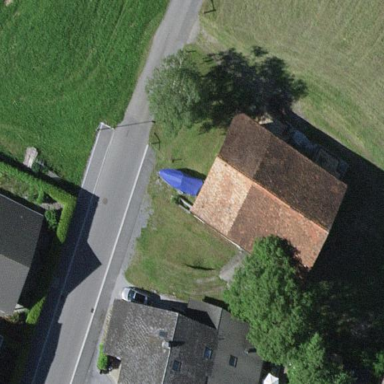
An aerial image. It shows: Rural barn.